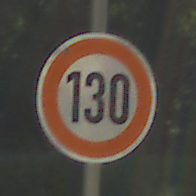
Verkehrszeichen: Geschwindigkeit130
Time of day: Midday
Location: Outdoor (RoadRail)
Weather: Clear
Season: NotSpecified
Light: Natural